Question: I am working in and have a . The Detail view controller contains a table view, in which elements can be added over a modal view, presented by the Detail view controller (using ). I tried to use a delegate which I integrated into the Detail view controller, which tells it to reload the table view's data when the modal view is dismissed, but it doesn't reload the data until I select another element in the Master View of the . This is the delegate in the 'newSittingVC':
'''
protocol newSittingVCDelegate {
func saveReload()
}
'''
When the user wants to dismiss the modal view, this code is called:
'''
self.delegate!.saveReload()
presentingViewController!.dismissViewControllerAnimated(true, completion: nil)
'''
which calls this in the Detail View VC:
'''
func saveReload() {
sittingTable.reloadData()
//self.view.setNeedsDisplay()
}
'''
It doesn't work that way I described. Does anybody know a way that will work. Even forcing the view to redraw with setNeedsDisplay() didn't work.
EDIT:

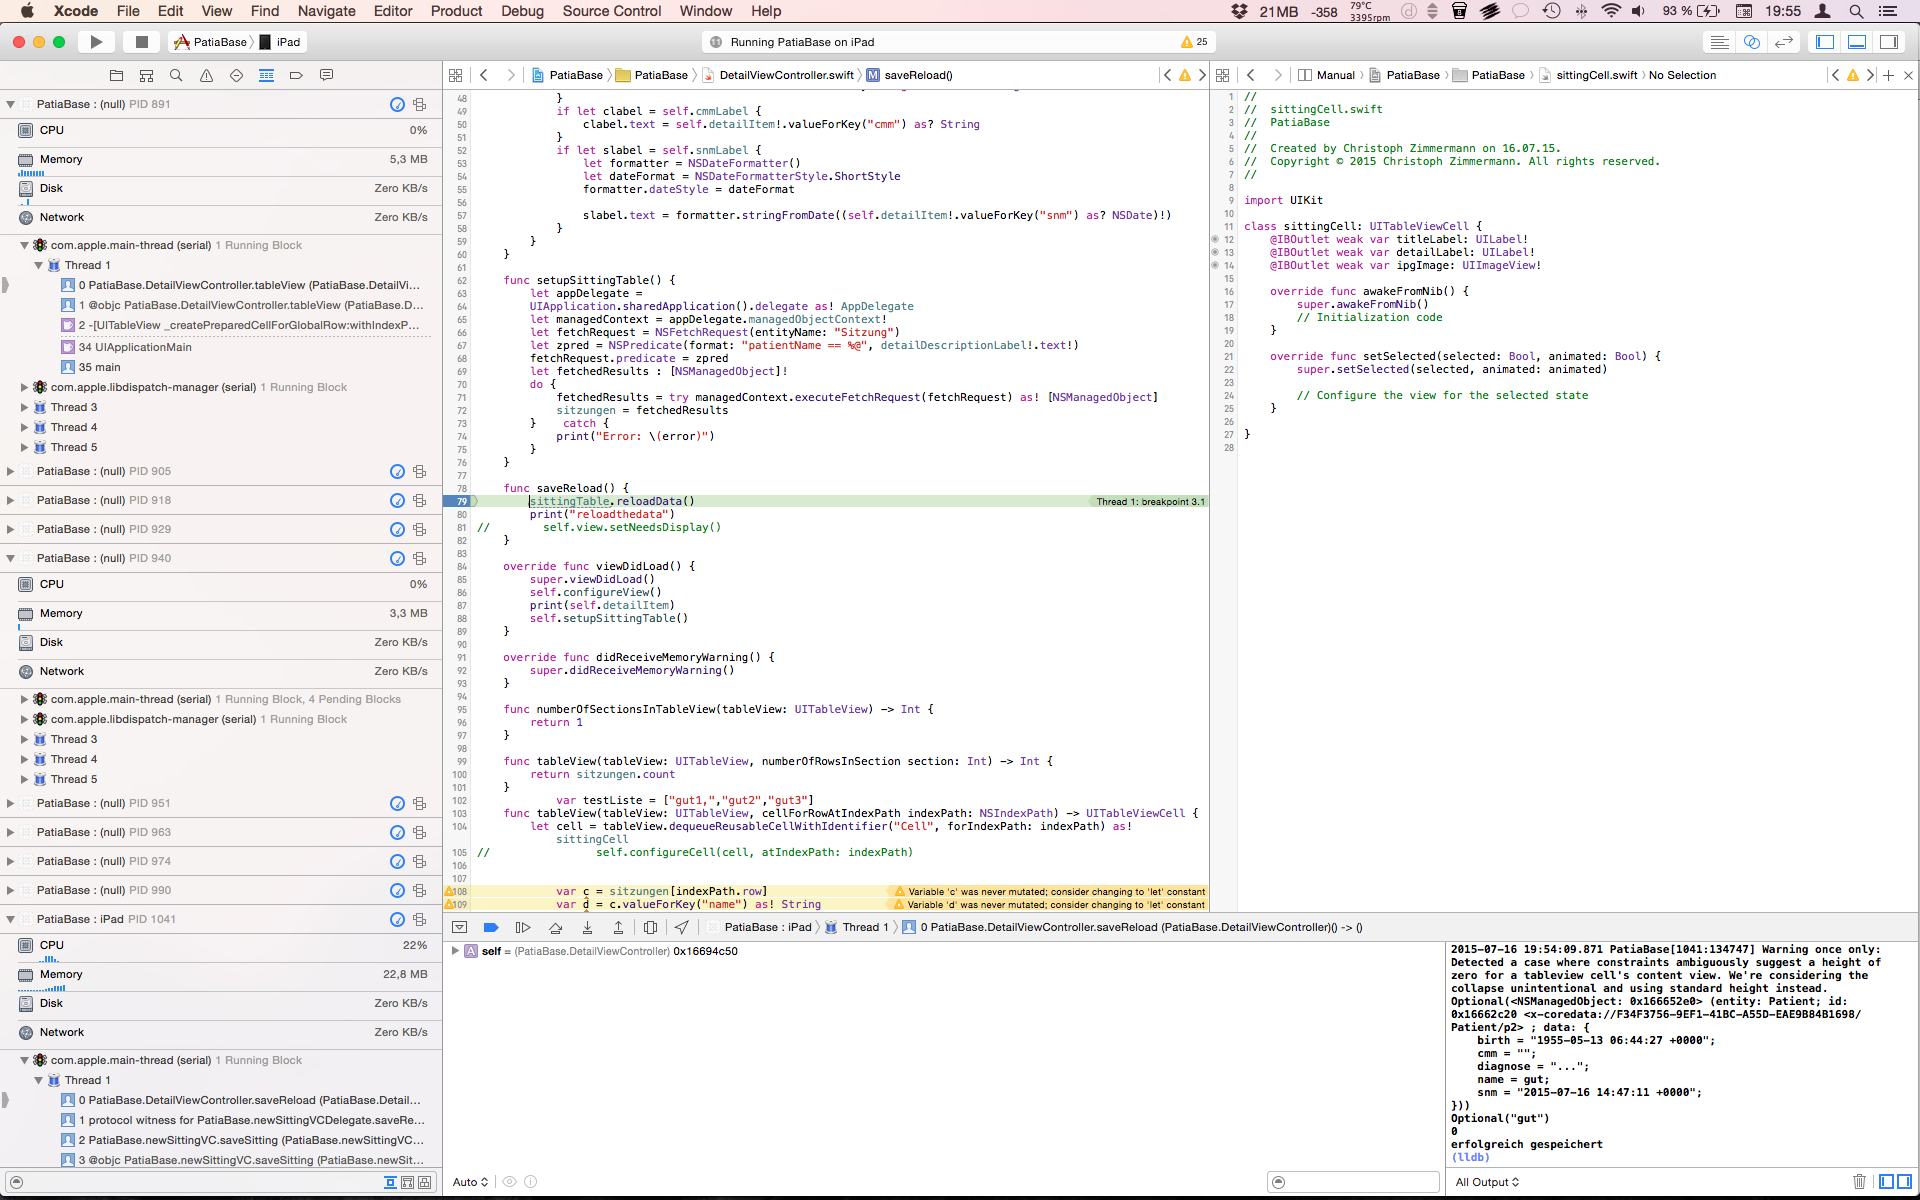
Answer: Read my <URL> where I describe that you have to sync your backing store along with 'UITableView'. You've got pretty similar problem.
In your callback, you're just calling 'sittingTable.reloadData()'. What it does? It calls all these 'UITableViewDataSource' delegate methods like 'numberOfSections...', ... along with 'tableView(_:cellForRowAtIndexPath:)'. And these methods do what? They return values based on your 'sitzungen' array ('count', ...). And you probably know where the problem is now - did you update 'sitzungen' array? No, you didn't.
So, in your 'saveReload()' method you have to execute fetch request again (in the same way as you do in 'setupSittingTable') and when your 'sitzungen' array is updated, then (no sooner) call 'sittingTable.reloadData()'. This should fix your problem.
---
Another points ...
Don't call your delegate methods in this way ...
'''
self.delegate!.saveReload()
'''
... change it to ...
'''
self.delegate?.saveReload()
'''
... what's the difference? I assume your delegate is optional ('?') and when the delegate will not be set ('nil'), it will crash. Because '!' is force unwrapping optional and if it's 'nil', it just crashes. If you replace '!' with '?' it does this:
- 'self.delegate != nil''saveReload()'- 'self.delegate == nil'
You can learn more in Optional Chaining chapter, especially in the <URL>.
Don't use 'sittingCell' as a class name. Class name, types, ... should start with upper case letter (camel case). So the correct class name is 'SittingCell'. First lower case letter is used for function name, property name, ...
Also please, next time, don't use images, it's better to copy & paste & properly format code in your question as a text. It's hard to read it, ...